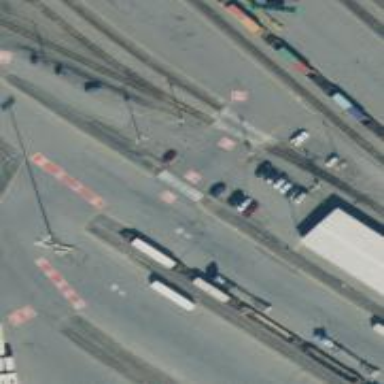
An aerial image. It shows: Level crossing along the railway.